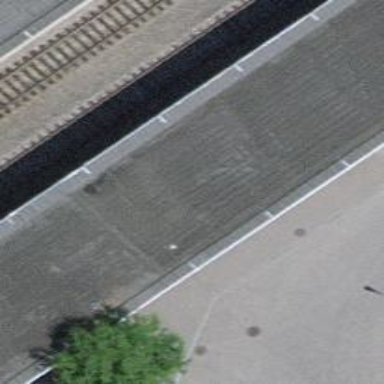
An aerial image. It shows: Railway station that also serves as public transport station.